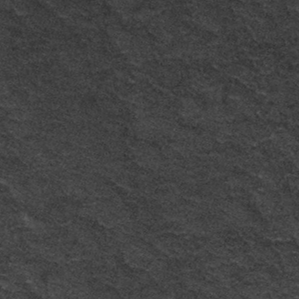
Label: frost